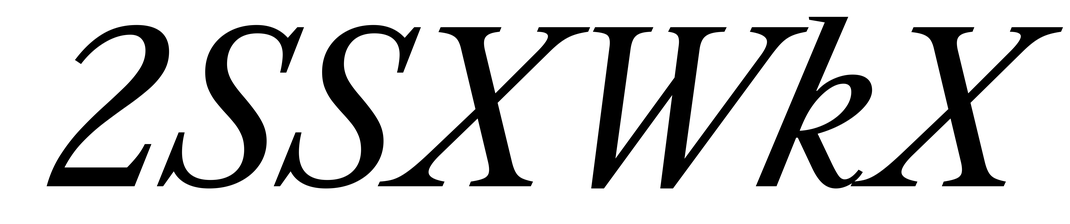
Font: LibreCaslonText-Italic_Italic